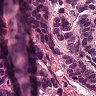
Metastatic tissue present: yes